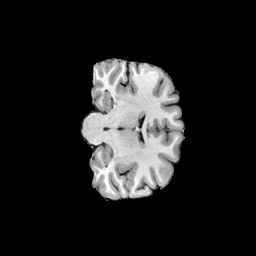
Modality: T1w
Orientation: coronal